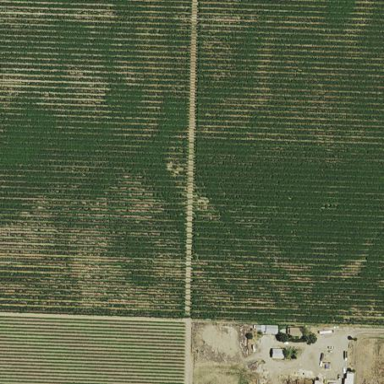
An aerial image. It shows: Vineyard growing grapes.